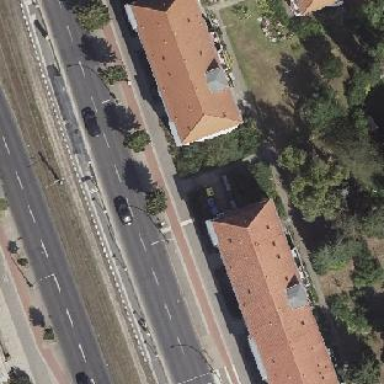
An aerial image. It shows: Hipped-roof building with apartments.